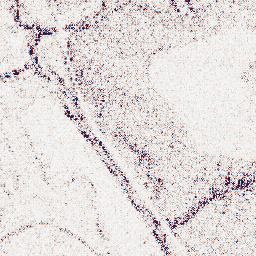
Category: wavelet
Decomposition family: wavelet_reverse_biorthogonal
Decomposition parameters: wavelet: rbio4.4
level: 1
Upsampling method: bicubic_16x
Upsampling parameters: scale: 16
Upsampling scale: 16